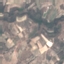
Land use / land cover class: PermanentCrop